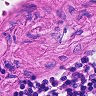
Metastatic tissue present: no